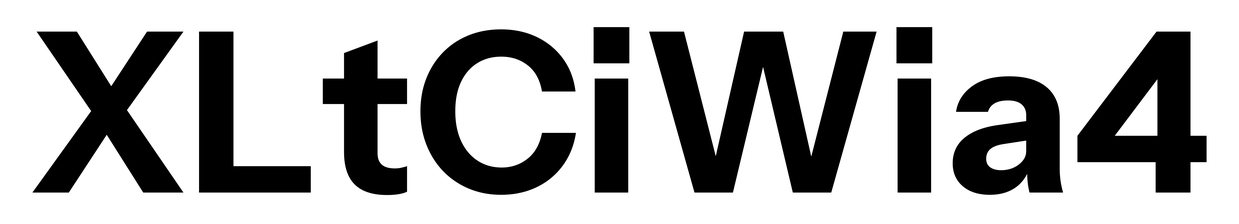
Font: InstrumentSans_Bold